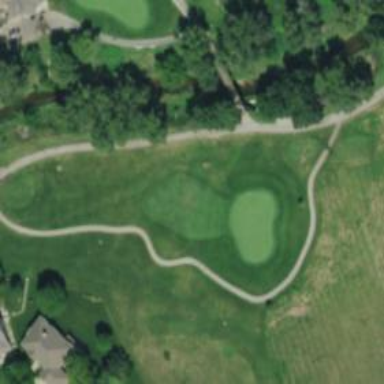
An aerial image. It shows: Golf hole.